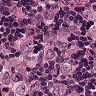
Metastatic tissue present: yes